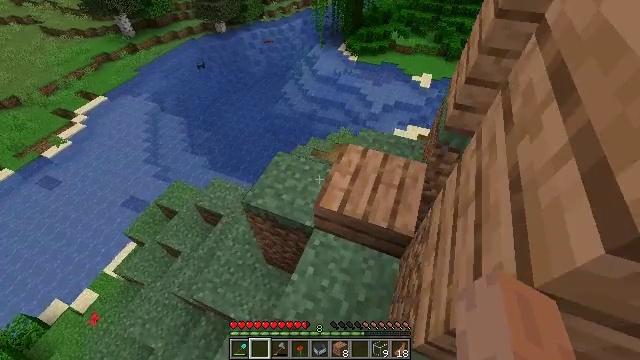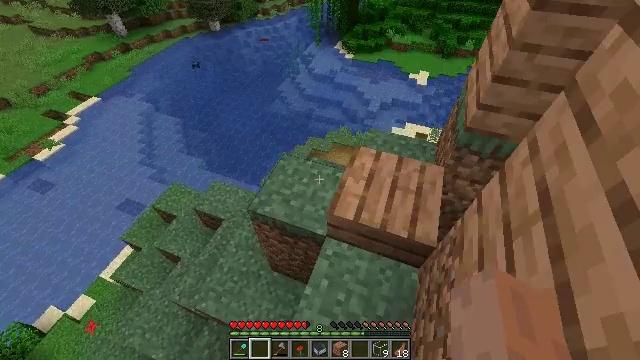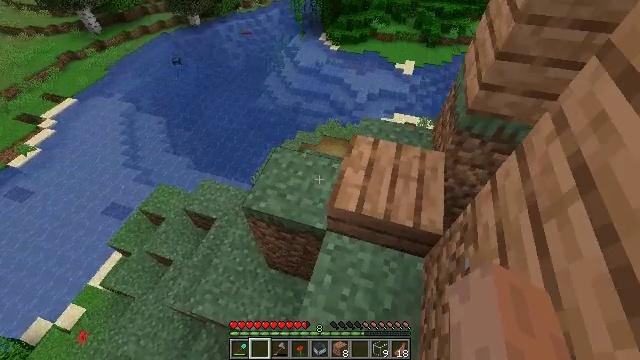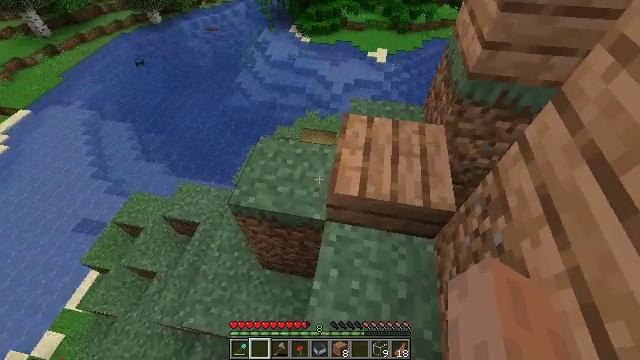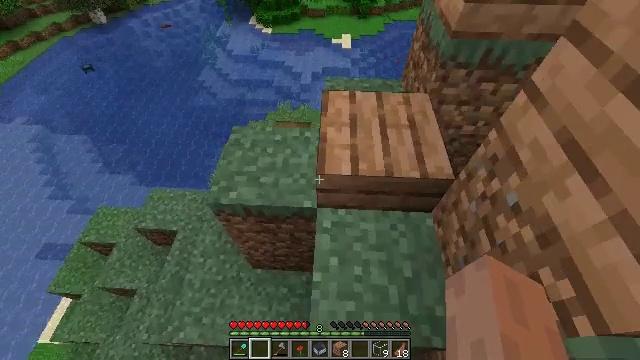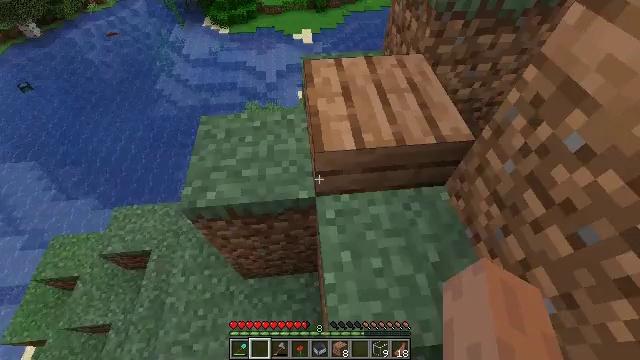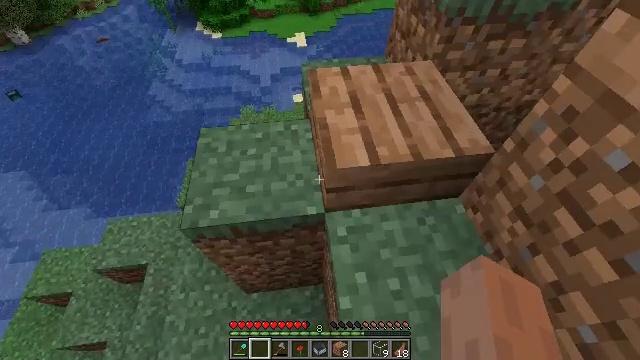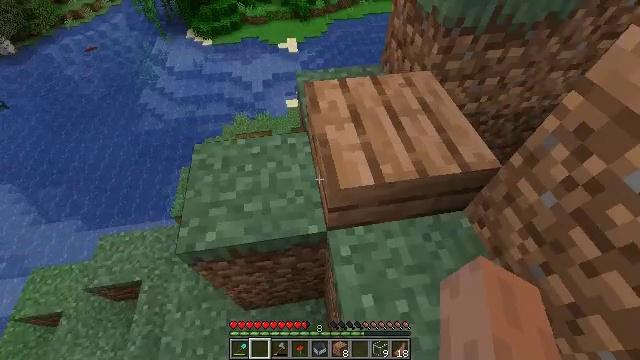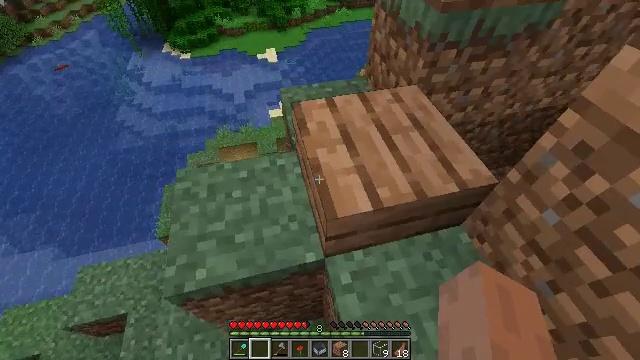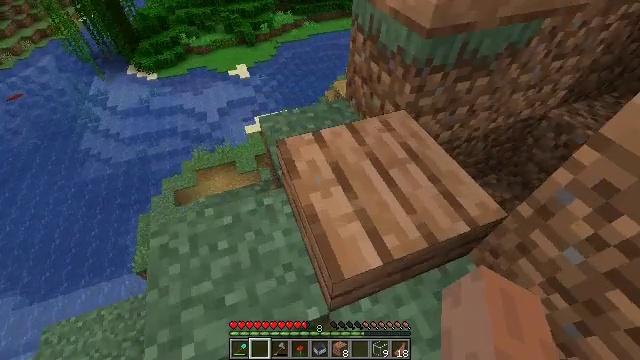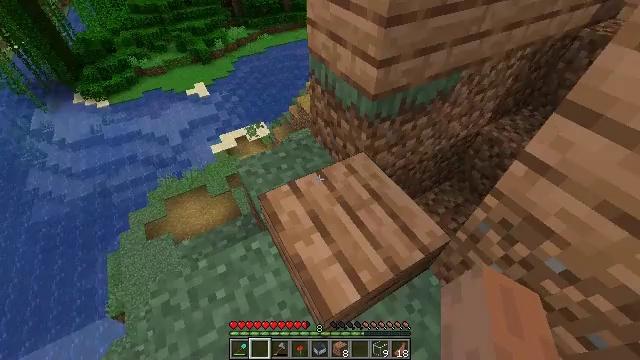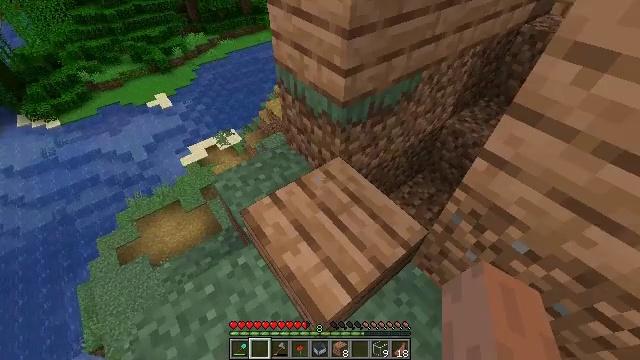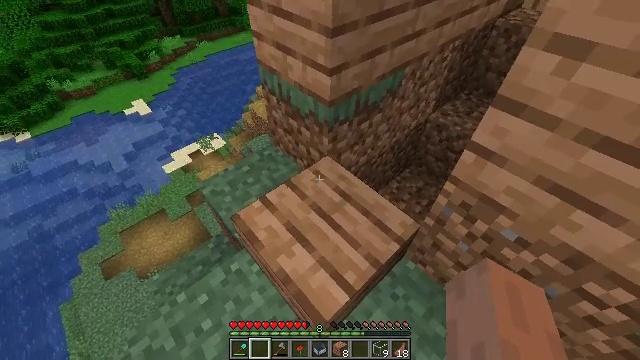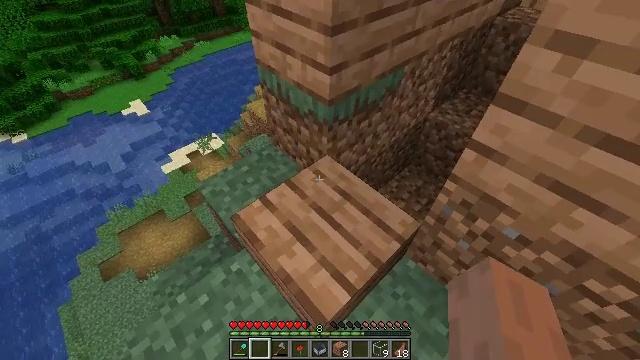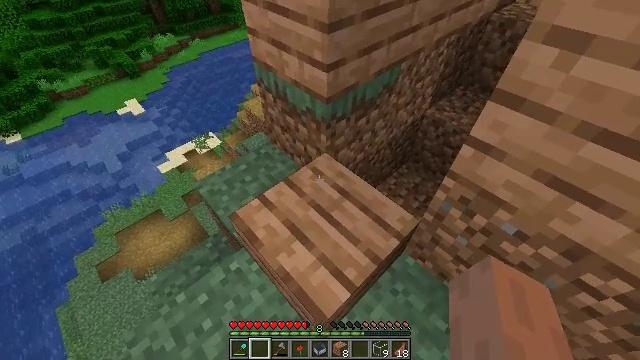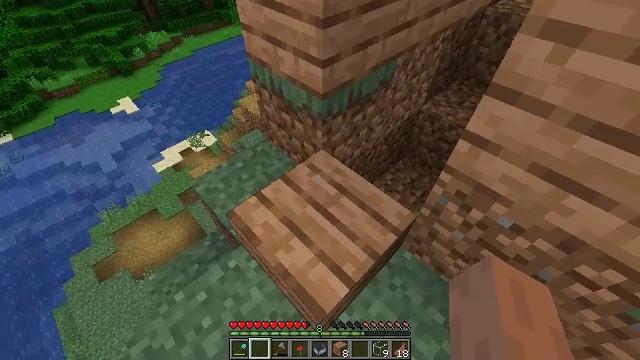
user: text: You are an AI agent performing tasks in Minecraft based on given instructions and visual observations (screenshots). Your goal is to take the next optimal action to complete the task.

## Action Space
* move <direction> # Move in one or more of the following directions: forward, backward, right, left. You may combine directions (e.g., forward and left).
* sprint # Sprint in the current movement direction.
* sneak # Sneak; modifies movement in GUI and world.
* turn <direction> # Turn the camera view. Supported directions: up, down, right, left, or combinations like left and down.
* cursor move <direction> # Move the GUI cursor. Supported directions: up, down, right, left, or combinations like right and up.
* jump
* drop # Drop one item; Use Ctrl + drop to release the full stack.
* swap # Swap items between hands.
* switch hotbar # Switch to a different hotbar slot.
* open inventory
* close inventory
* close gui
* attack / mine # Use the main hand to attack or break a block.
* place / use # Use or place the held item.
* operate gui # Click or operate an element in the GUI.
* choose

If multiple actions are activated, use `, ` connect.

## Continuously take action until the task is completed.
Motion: motion action
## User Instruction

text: Attack the jungle slab to break it.
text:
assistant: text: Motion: move forward and move left, turn right
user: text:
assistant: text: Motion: move forward and move left, turn right and down
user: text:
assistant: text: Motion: move forward and move left, turn right and down
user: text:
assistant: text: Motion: move forward and move left, turn right and down
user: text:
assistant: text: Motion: move forward, turn right
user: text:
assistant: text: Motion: move forward, turn right
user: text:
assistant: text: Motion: move forward, turn right
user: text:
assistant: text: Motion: move forward, turn right and up
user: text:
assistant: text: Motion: turn right and up
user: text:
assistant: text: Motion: turn right and up
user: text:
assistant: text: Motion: turn right
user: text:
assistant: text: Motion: turn right
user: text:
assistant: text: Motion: no_op
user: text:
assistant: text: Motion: no_op
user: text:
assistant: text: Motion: turn right
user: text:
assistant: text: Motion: turn down
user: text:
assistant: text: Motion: turn down
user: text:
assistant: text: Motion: no_op
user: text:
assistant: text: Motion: no_op
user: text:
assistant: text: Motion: no_op
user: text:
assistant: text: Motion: no_op
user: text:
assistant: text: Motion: no_op
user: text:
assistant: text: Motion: no_op
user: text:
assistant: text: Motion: no_op
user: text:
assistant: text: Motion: no_op
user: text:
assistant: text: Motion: no_op
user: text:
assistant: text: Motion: no_op
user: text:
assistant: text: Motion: turn down
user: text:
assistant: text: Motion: turn down
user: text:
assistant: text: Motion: turn left and down